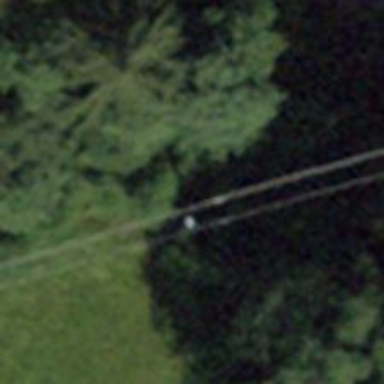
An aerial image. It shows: Power pole.